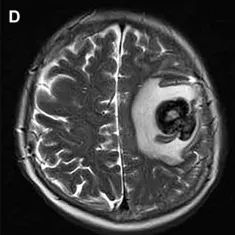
CT images and magnetic resonance images after treatment for choriocarcinoma (May 5 & 14, 2020). (D,E) Subsequent scans after 9 days demonstrate an enlargement and increased size of the patient's brain metastatic lesions compared to the previous images in both T2WI and enhanced sequences.
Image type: radiology (mri)